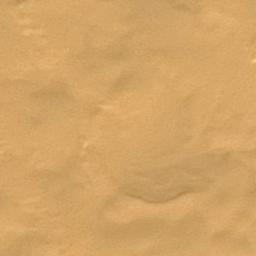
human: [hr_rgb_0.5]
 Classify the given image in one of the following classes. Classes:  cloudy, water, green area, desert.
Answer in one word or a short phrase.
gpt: desert